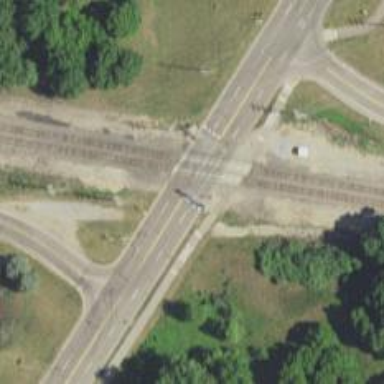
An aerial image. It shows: Crossing for the railway.